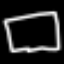
Label: square